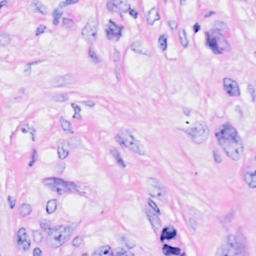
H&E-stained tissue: Breast